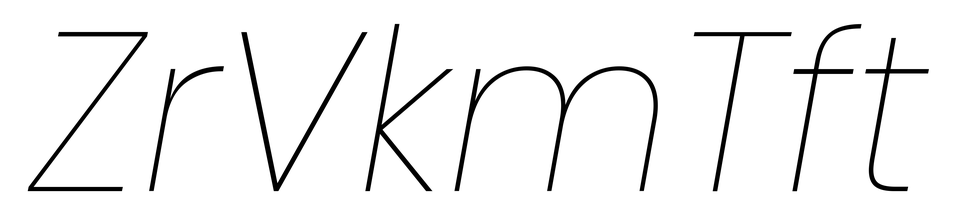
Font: Poppins-ThinItalic